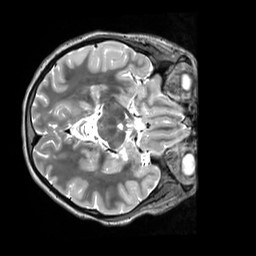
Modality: T2w
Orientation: axial
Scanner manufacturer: siemens
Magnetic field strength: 3 T
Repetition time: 3.2 s
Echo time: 0.451 s